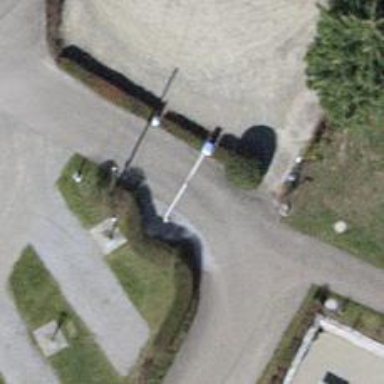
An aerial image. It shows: Entrance with barrier.